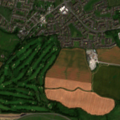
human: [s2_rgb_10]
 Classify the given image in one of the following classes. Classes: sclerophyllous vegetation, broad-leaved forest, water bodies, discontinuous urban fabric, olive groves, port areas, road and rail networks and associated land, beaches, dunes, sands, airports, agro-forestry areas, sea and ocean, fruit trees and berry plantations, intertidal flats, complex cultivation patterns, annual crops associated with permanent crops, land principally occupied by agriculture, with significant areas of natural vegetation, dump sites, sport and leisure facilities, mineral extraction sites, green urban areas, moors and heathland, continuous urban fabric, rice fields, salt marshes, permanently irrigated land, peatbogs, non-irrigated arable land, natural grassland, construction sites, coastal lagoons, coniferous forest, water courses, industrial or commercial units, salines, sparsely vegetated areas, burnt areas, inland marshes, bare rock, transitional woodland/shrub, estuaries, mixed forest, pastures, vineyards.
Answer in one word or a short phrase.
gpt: discontinuous urban fabric, industrial or commercial units, airports, sport and leisure facilities, non-irrigated arable land, complex cultivation patterns